Question: I have a project to create a face detection program. One of the requirements is for me to draw a line across the center of the face.
Now the way I have done this is by first drawing a line across the two eyes (by getting each eye's coordinates and using them as line points) and then drawing a perpendicular line to that. This way I can account for face rotation aswell.
However this line is the same length as the line across the eyes. I want this perpendicular line to cut across the entire face if possible. Attached is an example of my output for one the rotated face images. I need the green line to be longer.

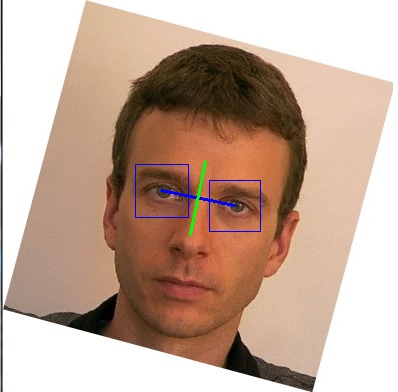
Answer: unfortunately your image is a jpeg so it has compression artifacts.
I first tried to extract the line, but that didnt give good angle information, so I use cv::minAreaRect after green area segmentation.
'''
cv::Mat green;
cv::inRange(input, cv::Scalar(0,100,0), cv::Scalar(100,255,100),green);
// instead of this, maybe try to find contours and choose the right one, if there are more green "objects" in the image
std::vector<cv::Point2i> locations;
cv::findNonZero(green, locations);
// find the used color to draw in same color later
cv::Vec3d averageColorTmp(0,0,0);
for(unsigned int i=0; i<locations.size(); ++i)
{
averageColorTmp += input.at<cv::Vec3b>(locations[i]);
}
averageColorTmp *= 1.0/locations.size();
// compute direction of the segmented region
cv::RotatedRect line = cv::minAreaRect(locations);
// extract directions:
cv::Point2f start = line.center;
cv::Point2f rect_points[4];
line.points(rect_points);
cv::Point2f direction1 = rect_points[0] - rect_points[1];
cv::Point2f direction2 = rect_points[0] - rect_points[3];
// use dominant direction
cv::Point2f lineWidthDirection;
lineWidthDirection = (cv::norm(direction1) < cv::norm(direction2)) ? direction1 : direction2;
double lineWidth = cv::norm(lineWidthDirection);
cv::Point2f lineLengthDirection;
lineLengthDirection = (cv::norm(direction1) > cv::norm(direction2)) ? direction1 : direction2;
lineLengthDirection = 0.5*lineLengthDirection; // because we operate from center;
// input parameter:
// how much do you like to increase the line size?
// value of 1.0 is original size
// value of > 1 is increase of line
double scaleFactor = 3.0;
// draw the line
cv::line(input, start- scaleFactor*lineLengthDirection, start+ scaleFactor*lineLengthDirection, cv::Scalar(averageColorTmp[0],averageColorTmp[1],averageColorTmp[2]), lineWidth);
'''
giving this result:
<URL>
This method should be quite robust, IF there is no other green in the image but only the green line. If there are other green parts in the image you should extract contours first and choose the right contour to assign the variable 'locations'